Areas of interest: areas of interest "Logistics and Express Delivery"
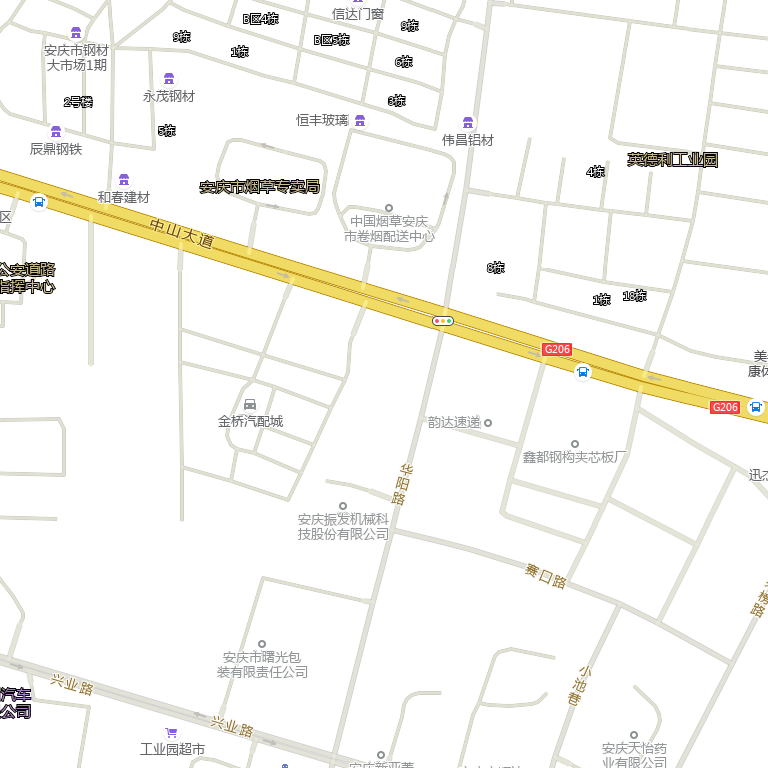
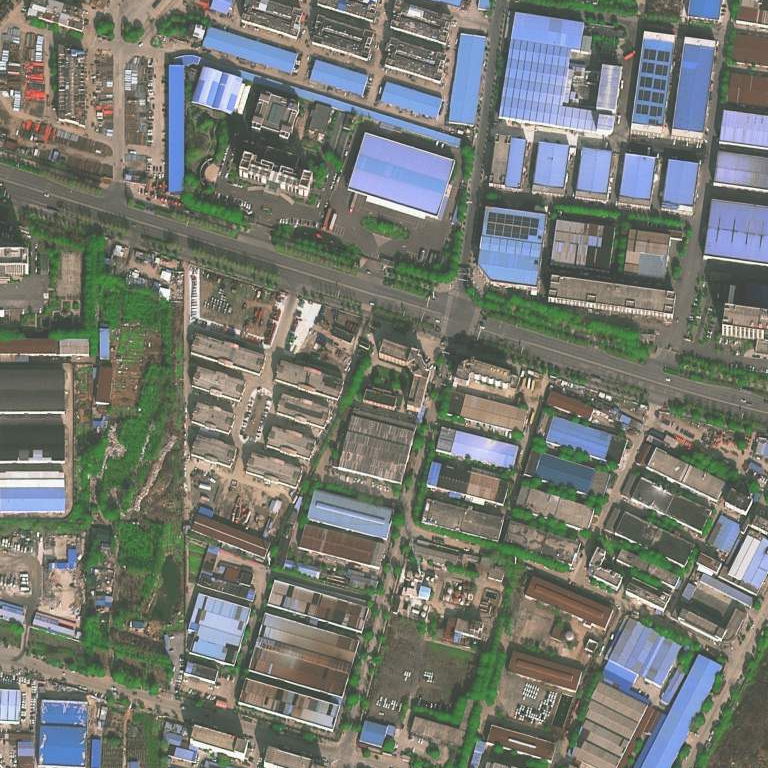